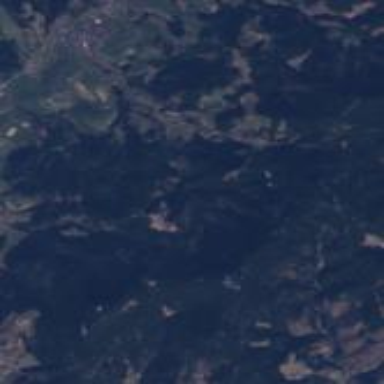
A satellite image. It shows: Forest.